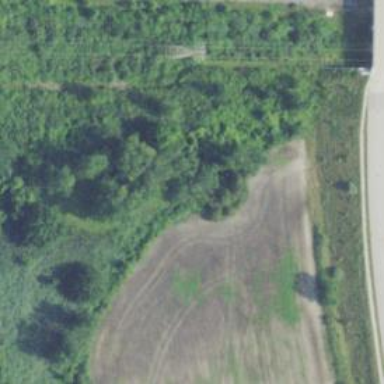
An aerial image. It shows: Abandoned railway.